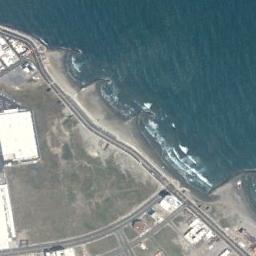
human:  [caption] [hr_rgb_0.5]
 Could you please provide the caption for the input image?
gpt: The beach is quiet .

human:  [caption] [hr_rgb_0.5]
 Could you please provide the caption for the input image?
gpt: The green oceans and white houses .

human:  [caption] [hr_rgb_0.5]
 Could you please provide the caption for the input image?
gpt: There are many buildings around the beach, And the seawater is blue .

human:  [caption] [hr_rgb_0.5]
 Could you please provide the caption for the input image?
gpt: The beach with brown sand while some roads and buildings beside .

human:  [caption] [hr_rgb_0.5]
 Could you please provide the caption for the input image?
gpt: Buildings of different shapes are beside the beach .